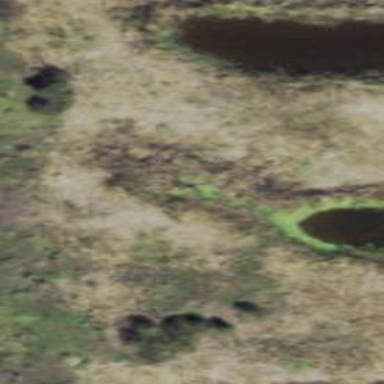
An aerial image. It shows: Marshy wetland area.